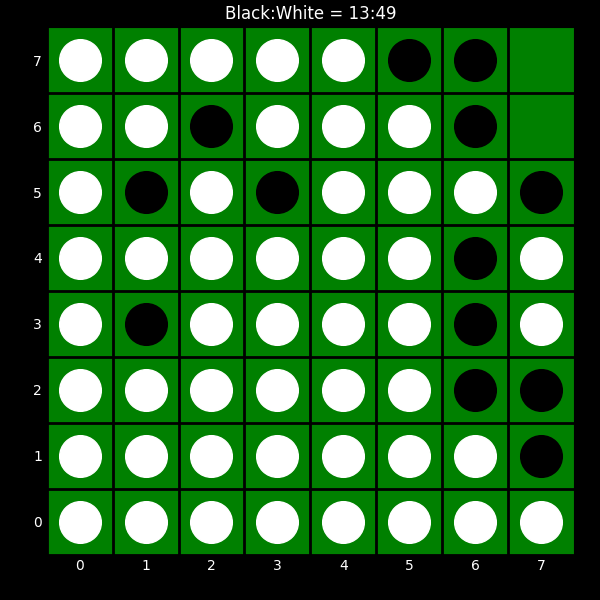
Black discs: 13
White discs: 49